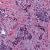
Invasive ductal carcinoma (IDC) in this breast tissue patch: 1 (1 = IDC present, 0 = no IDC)